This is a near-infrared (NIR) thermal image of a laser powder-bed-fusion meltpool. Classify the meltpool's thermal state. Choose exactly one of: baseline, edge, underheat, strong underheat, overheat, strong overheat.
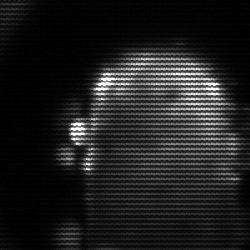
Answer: baseline